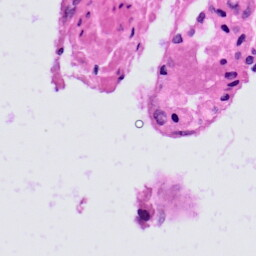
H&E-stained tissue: Prostate